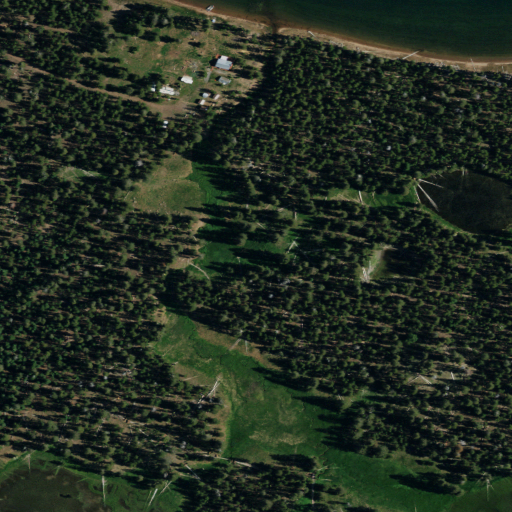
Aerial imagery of plain(s) in California named Brownell Meadow containing evergreen forest, woody wetlands, open water, high intensity development, open development, and medium intensity development